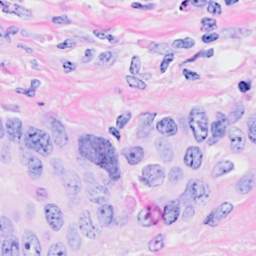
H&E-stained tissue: Breast